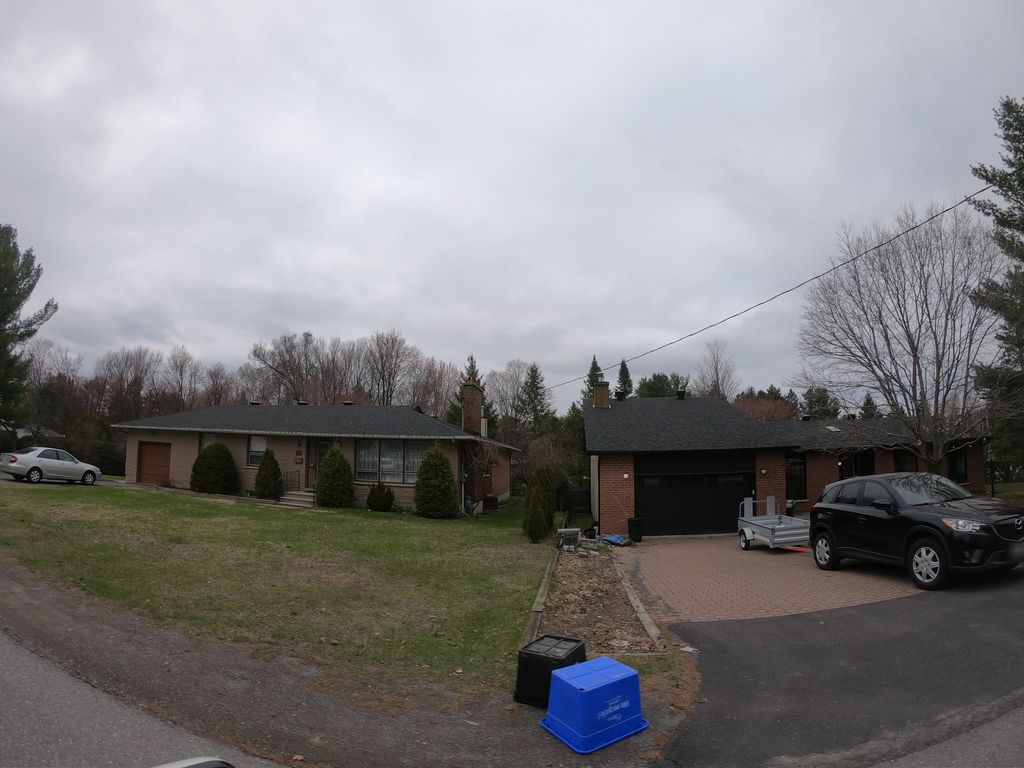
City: ottawa-gatineau